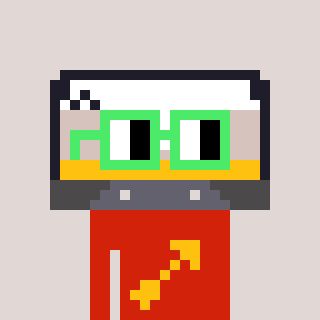
a pixel art character with square light green glasses, a cassette tape-shaped head and a red-colored body on a warm background